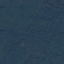
Land use / land cover: Forest